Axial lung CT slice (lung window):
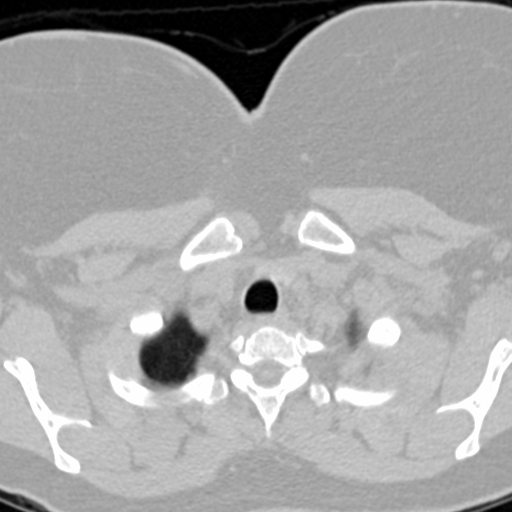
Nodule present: no